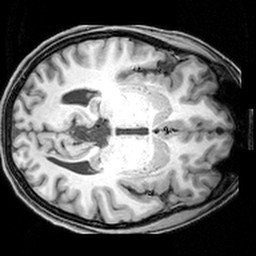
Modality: T1w
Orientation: axial
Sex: female
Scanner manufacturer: siemens
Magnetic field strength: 3 T
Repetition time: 1.9 s
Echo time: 0.00397 s